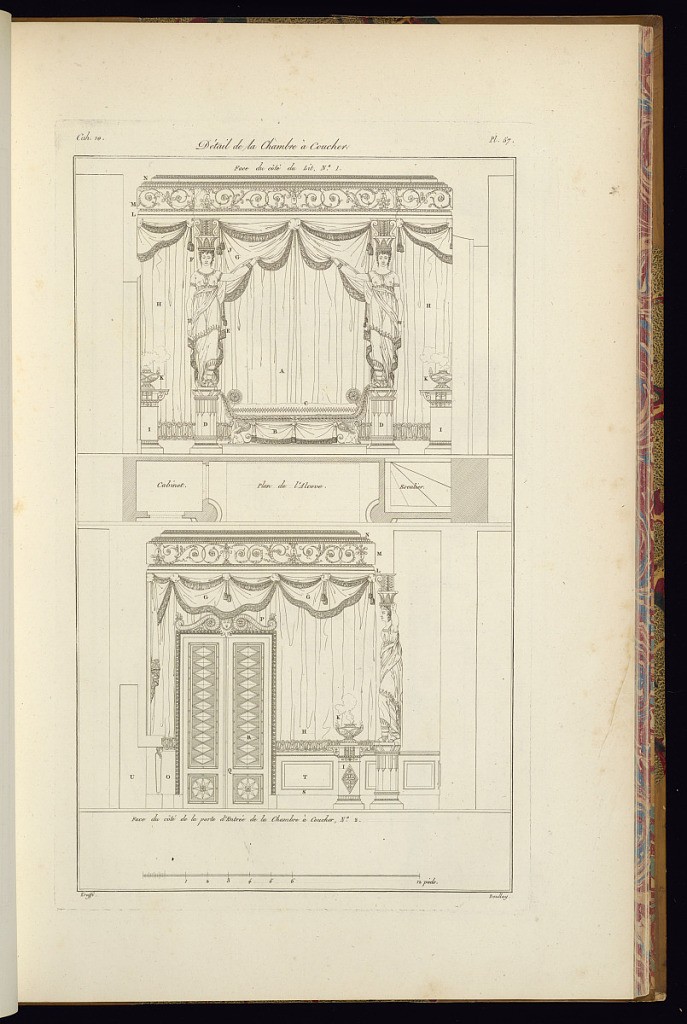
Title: Détail de la Chambre à Coucher
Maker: Jean-Charles Krafft, French, 1764 - 1833
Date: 1812
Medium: Etching and engraving on paper
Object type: Print
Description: Two details of a bedroom along with a floorplan for the alcove with Empire style motifs, caryatids, friezes, hanging textiles, and incense lamps. The plate is titled, numbered, and signed.